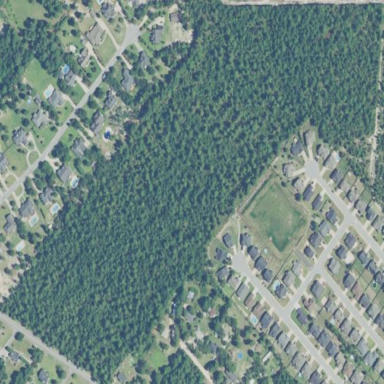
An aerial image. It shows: Single-family residential area within subdivision.